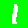
Digit: 1